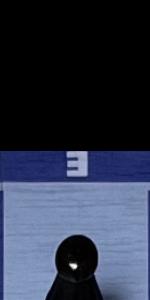
Label: Empty